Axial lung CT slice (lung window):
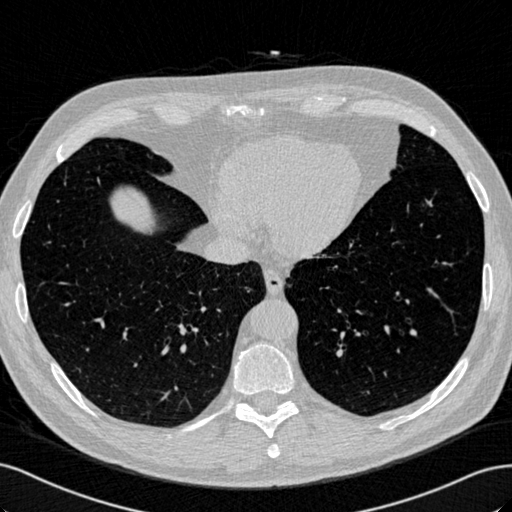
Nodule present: no